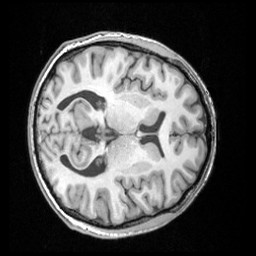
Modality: T1w
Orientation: axial
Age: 27
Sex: male
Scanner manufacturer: siemens
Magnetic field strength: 3 T
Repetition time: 1.62 s
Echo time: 0.003 s